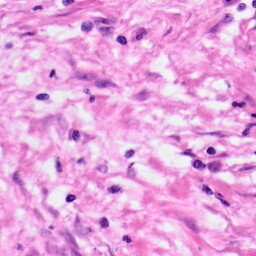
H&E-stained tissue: Pancreatic